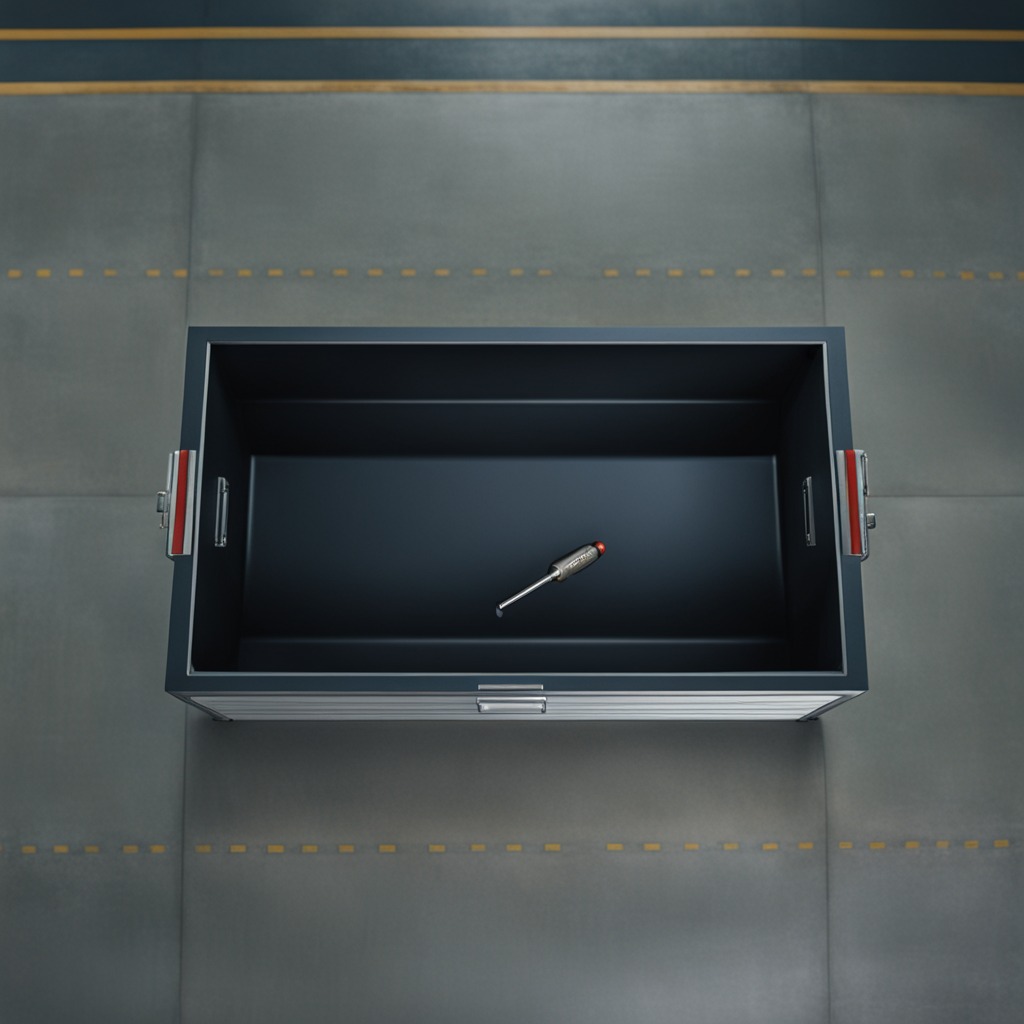
A screwdriver is lying on a toolbox surface in an airplane hangar workshop 8K.